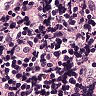
Metastatic tissue present: no